Question: I hope that I'm making sense with this, but here goes.
What I want to do is take information from two tables (via a JOIN), and then UPDATE the information from those two tables into a third table. Here is some test code that I wrote that will mimic almost exactly what I need to do.
My only problem, is that at the "SELECT * FROM @tempTable" at the end...I'm unsure of how to get an UPDATE to work on the userName and badgeId columns within the @tempTable table. Everything I've tried just ends up inserting it into it's own row, as if I were doing an INSERT...
Any help is appreciated. I wrote and ran the code in MS SQL Server 2008 R2, so it should work.
'''
/* Create the 'Users' table */
DECLARE @Users TABLE(
[Id] [int] IDENTITY(1,1) NOT NULL,
userName varchar(100),
UserId int)
INSERT INTO @Users (userName, UserId)
VALUES ('jim', 100),
('kira', 200),
('ken', 300),
('dan', 400),
('len', 500)
/* Create the 'Badges' table */
DECLARE @Badges TABLE(
[Id] [int] IDENTITY(1,1) NOT NULL,
badgeId varchar(100),
userId int)
INSERT INTO @Badges (badgeId, UserId)
VALUES (10, 100),
(20, 200),
(30, 300),
(40, 400),
(50, 500)
/* Create the '@tempTable' */
DECLARE @tempTable TABLE(
[Id] [int] IDENTITY(1,1) NOT NULL,
userName varchar(100),
badgeId int,
divNumber int,
secNumber int)
INSERT INTO @tempTable (badgeId, userName, divNumber, secNumber)
VALUES (null, null, 68, 34),
(null, null, 68, 34),
(null, null, 69, 24),
(null, null, 69, 24),
(null, null, 70, 14)
/* Select userNames and badgeIds from the 'Users' and 'Badges' tables */
SELECT u.userName, b.badgeId
FROM @Users as u
INNER JOIN @Badges as b
ON b.userId = u.UserId
/* Select all information from the '@tempTable' table */
SELECT * FROM @tempTable
'''

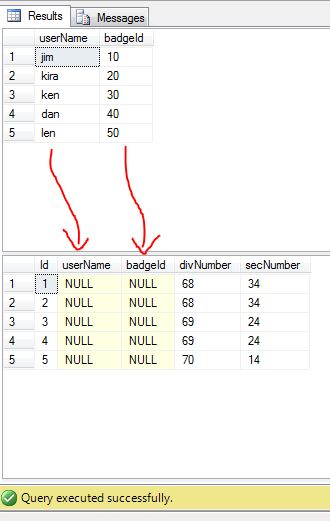
Answer: If I understand what you are asking right try using this update statement at the end.
'''
update @tempTable
set userName = u.userName,
badgeId = b.badgeId
FROM @Users as u
INNER JOIN @Badges as b
ON b.userId = u.UserId
'''